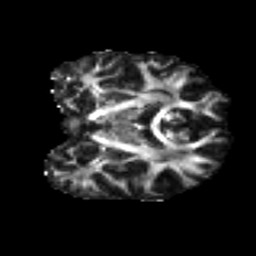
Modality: FA
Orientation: coronal
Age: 32
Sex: male
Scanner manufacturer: ge
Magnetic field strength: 3 T
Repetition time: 7.8 s
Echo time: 0.0608 s